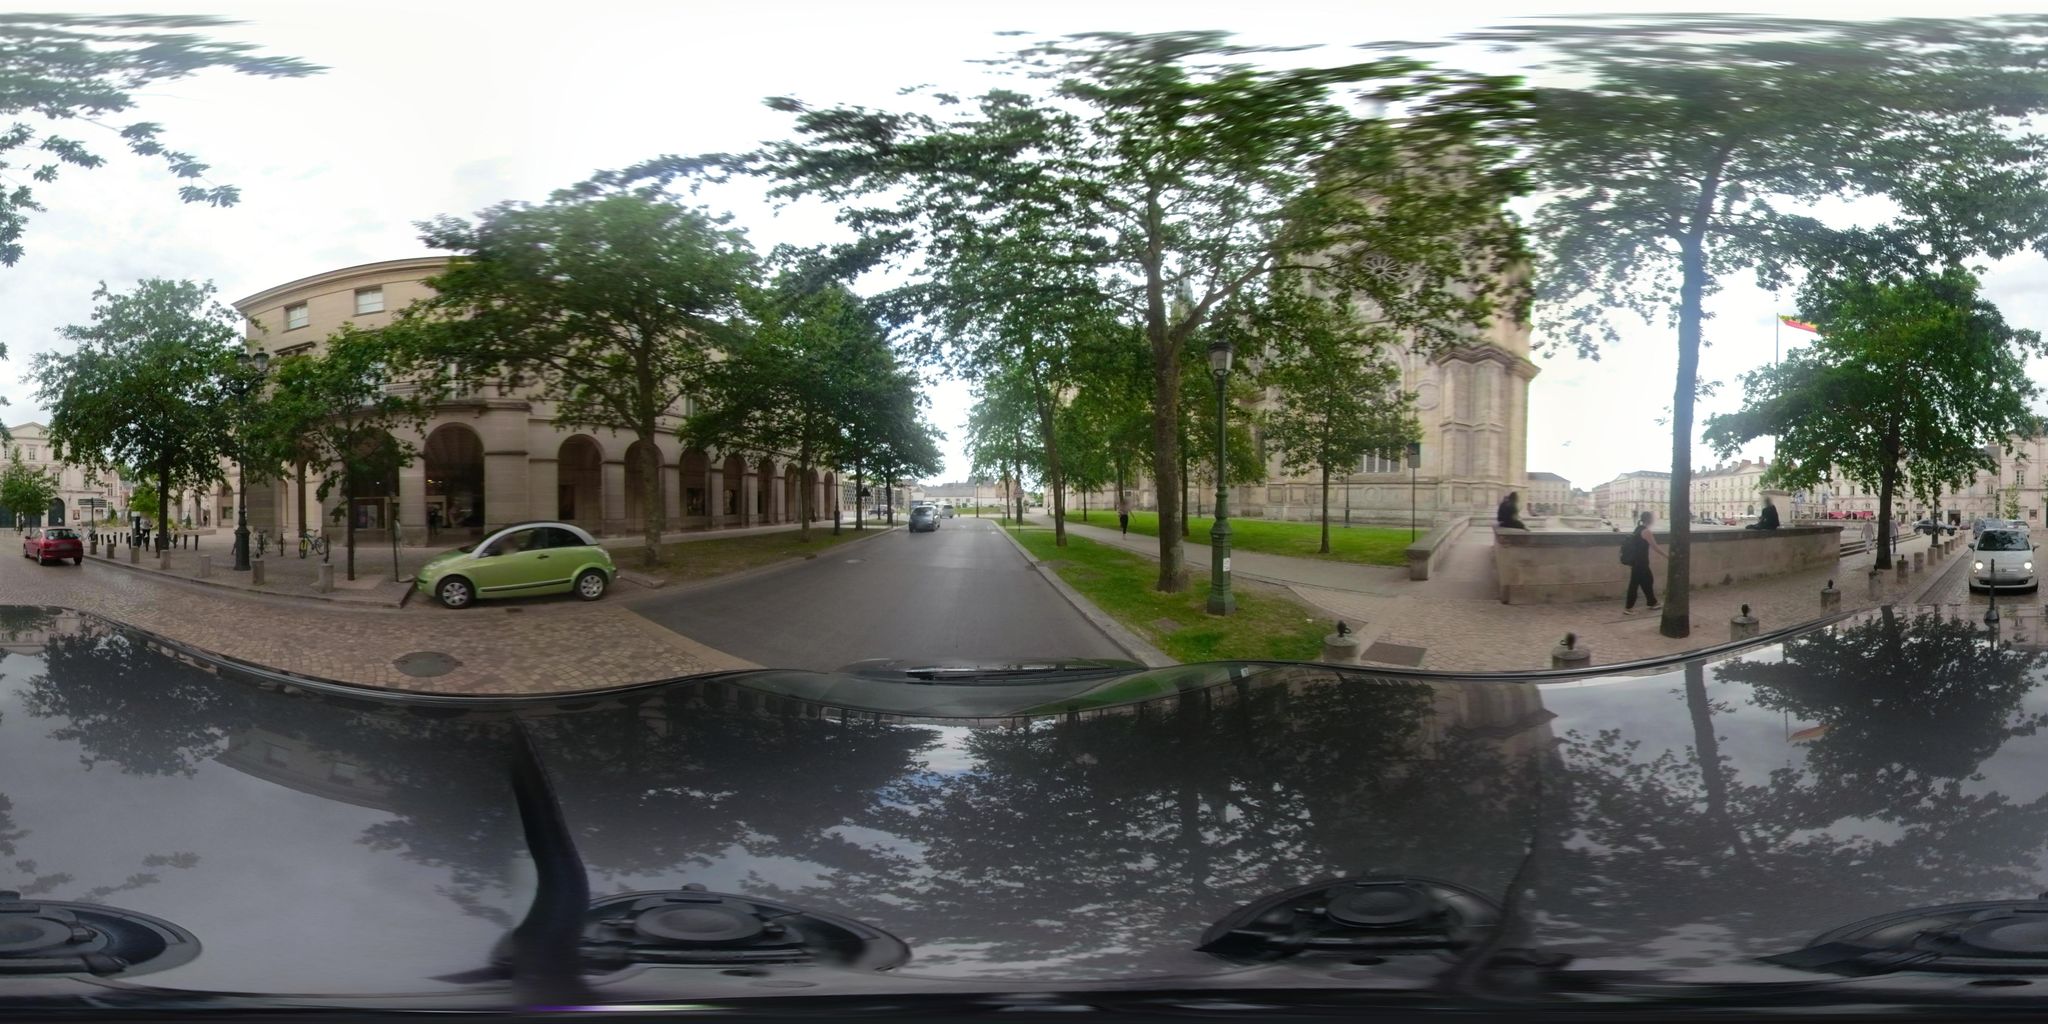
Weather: cloudy
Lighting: day
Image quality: slightly poor
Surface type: cycling surface
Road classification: tertiary, living_street
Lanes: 2
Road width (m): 6
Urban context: urban centre
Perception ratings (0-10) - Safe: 5.7, Lively: 4.93, Beautiful: 5.61, Boring: 4.69, Depressing: 5.87, Wealthy: 3.09